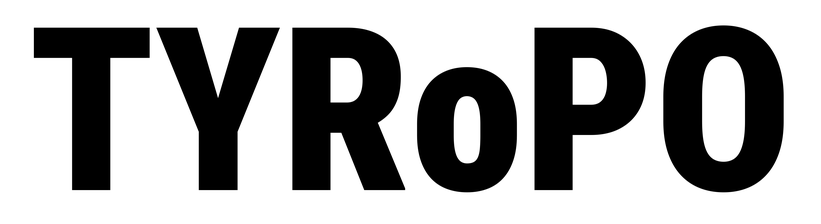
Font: Roboto_Condensed_Black